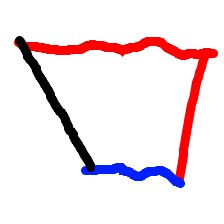
Shape: trapezoid